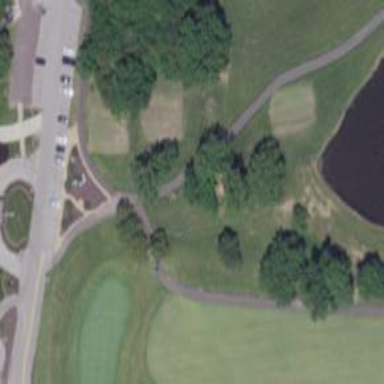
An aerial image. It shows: Path used for both walking and golf.